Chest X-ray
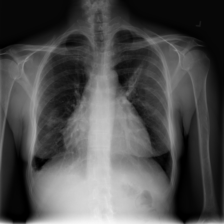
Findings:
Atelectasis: negative
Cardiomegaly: negative
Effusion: positive
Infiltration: negative
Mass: positive
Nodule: positive
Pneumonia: negative
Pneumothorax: negative
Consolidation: negative
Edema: negative
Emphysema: negative
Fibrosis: negative
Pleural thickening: negative
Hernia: negative